Question: I'm trying to build buttons that look like this:

I can accomplish this using ':after' and <URL>, but I can't get that working with variable height elements. Is there any way to accomplish this and keep variable height?
Fiddle: <URL>
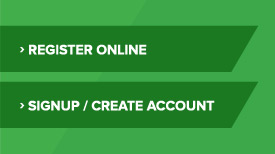
Answer: You could use a skewed div in this case. The only issue here is that as your buttons get taller, due to the skew, they will get slightly wider. This may not be an issue if you are only dealing with 1 or 2 lines. If they get very tall it may cause things to noticeably not line up exactly:
<URL>
'''
.button.triangle:after {
content: "";
background-color: red;
display: block;
height: 100%;
position: absolute;
right: -30px;
top: 0;
width: 60px;
transform: skewX(-10deg);
}
'''
This is also not completely scalable. You would need to decide on the largest height you have to support and adjust accordingly. The taller you need to support, the wider the skewed div must be.
Result (without the red): <URL>